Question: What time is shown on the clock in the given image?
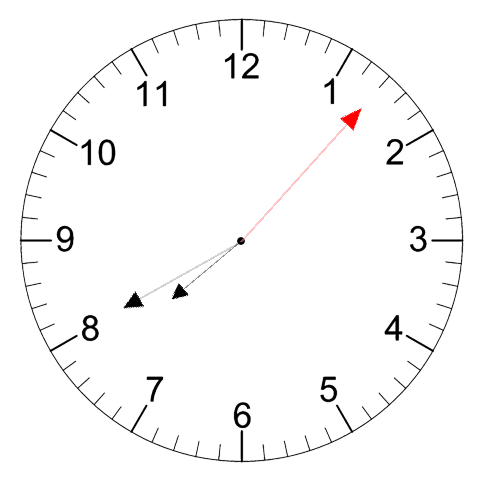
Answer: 07:40:07